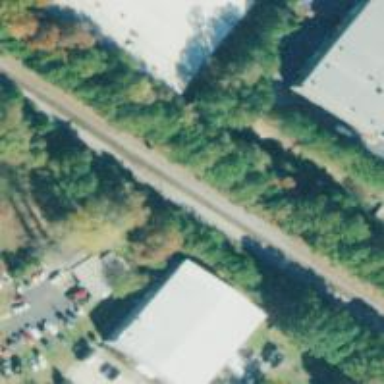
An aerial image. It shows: Abandoned railway spur.